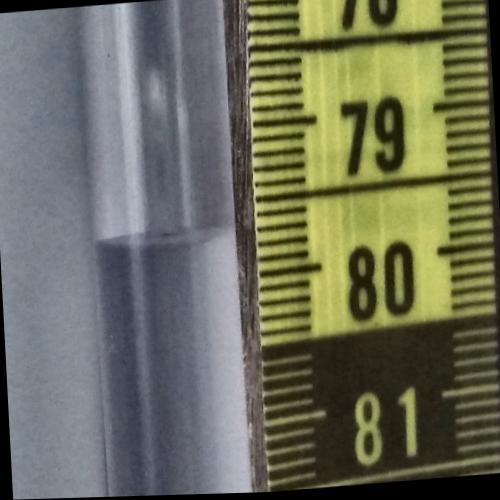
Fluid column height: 79.7 cm